Field crop: tomato
Growth stage: 1
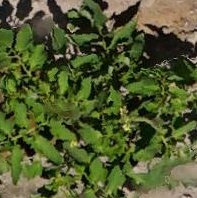
Species: tomato